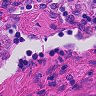
Metastatic tissue present: no